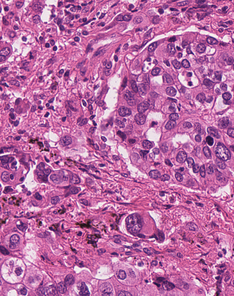
Tumor epithelial tissue: yes
Tumor-associated stroma tissue: yes
Normal tissue: no